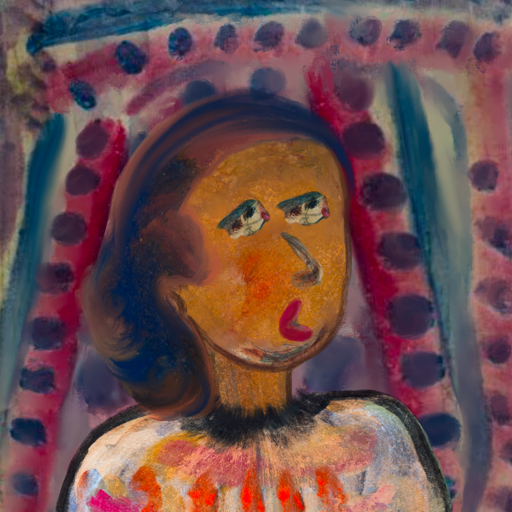
Background: HillGirl, Head And Neck Side: Pipe, Face Side: Pipe, Bust: Childish, Hair Side: Mother_And_Son_Son, Head Accessory: Blank, Second Necklace: Blank, Necklace: Blank, Baby: Blank